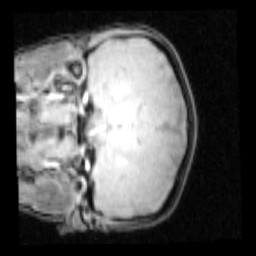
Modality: PDw
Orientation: coronal
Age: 22
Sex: female
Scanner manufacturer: siemens
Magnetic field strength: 3 T
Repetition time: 0.25 s
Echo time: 0.00103 s